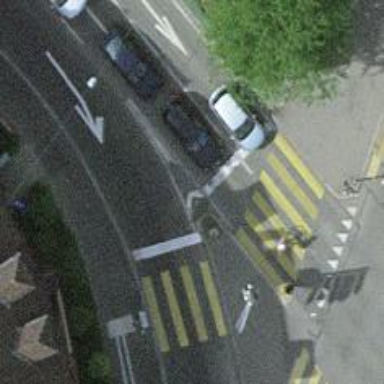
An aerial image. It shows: Road with traffic signals.